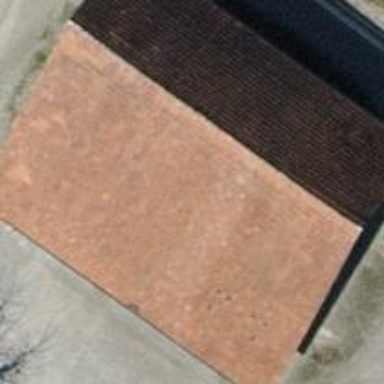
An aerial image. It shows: Farm auxiliary building with gabled roof.